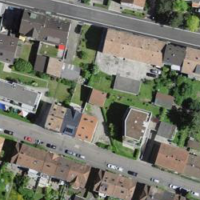
EUNIS habitat code: 54
Species observed at this site:
Symphoricarpos albus